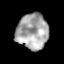
Tissue: prostate
Cell type: T cells
Senescence score: 0.333
Nuclear area (px): 1095
Mean DAPI intensity: 167.024